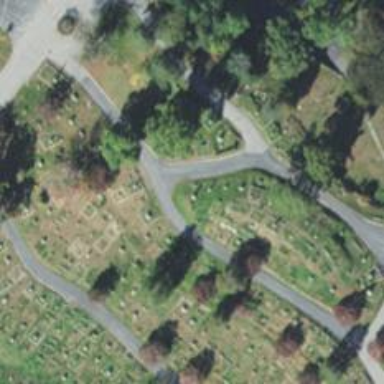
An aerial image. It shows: Grave site suitable for tourism.